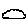
Label: cloud